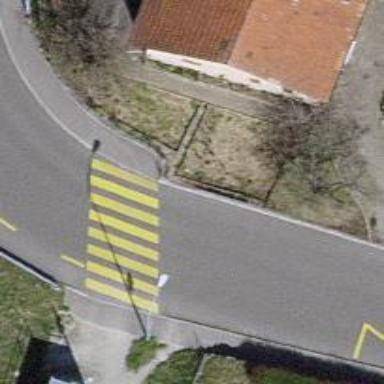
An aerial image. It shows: Uncontrolled zebra crossing with notable zebra markings.